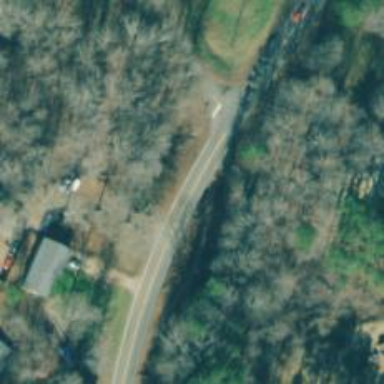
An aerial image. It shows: Secondary road with asphalt surface.